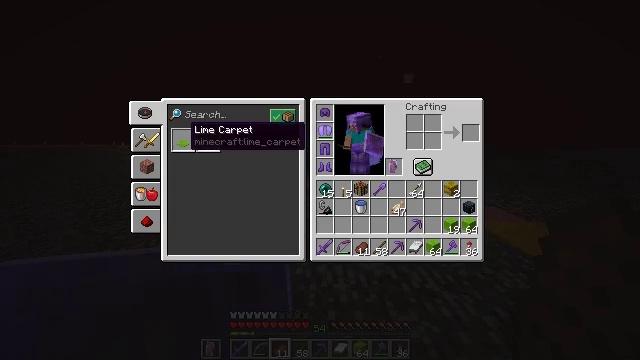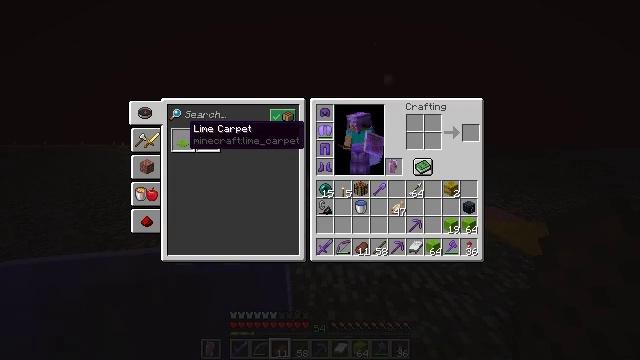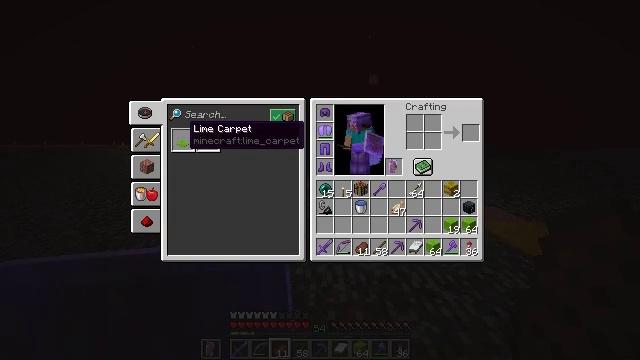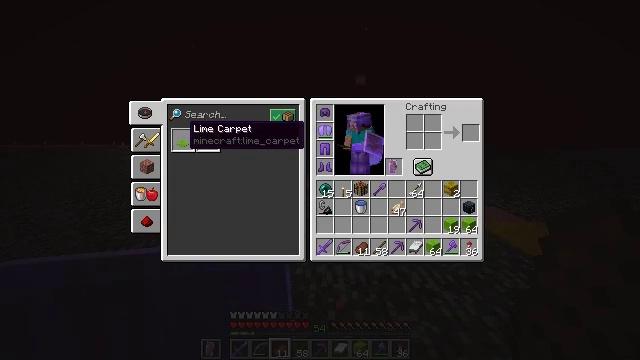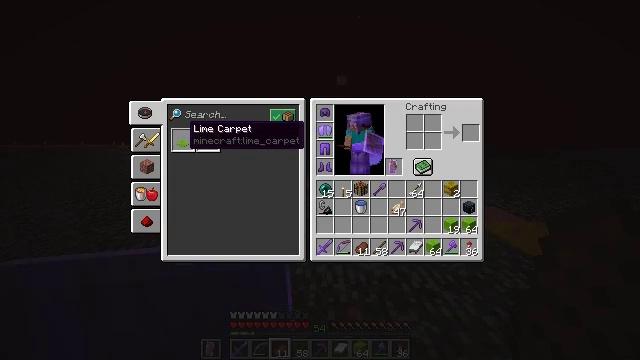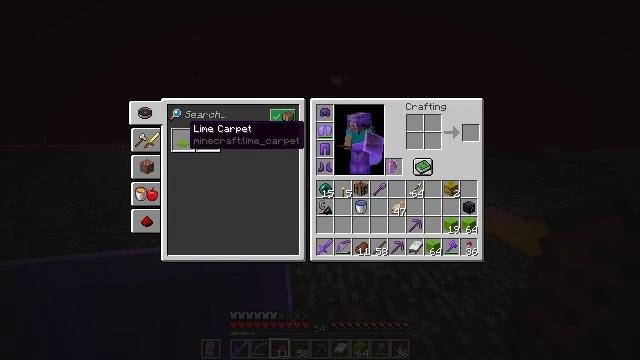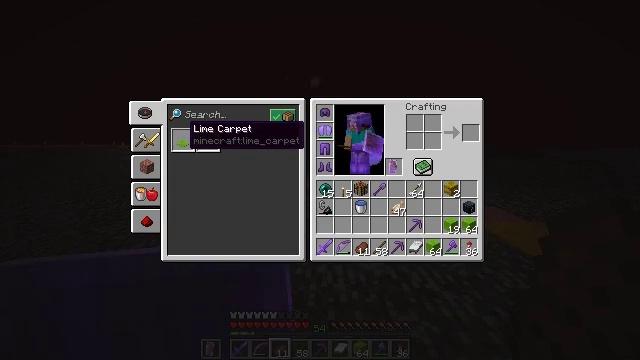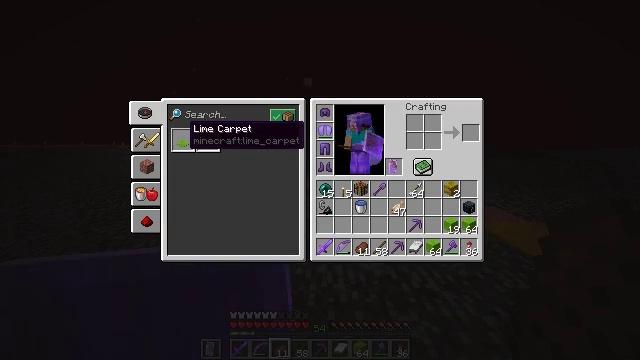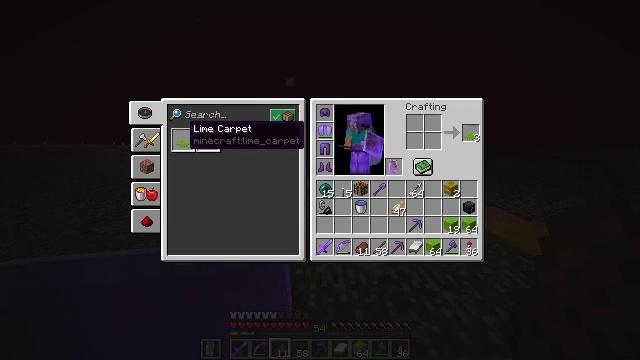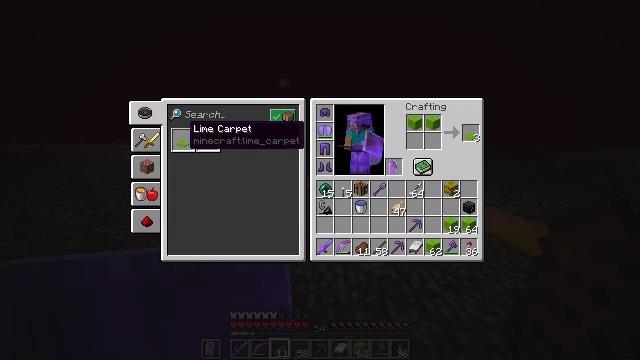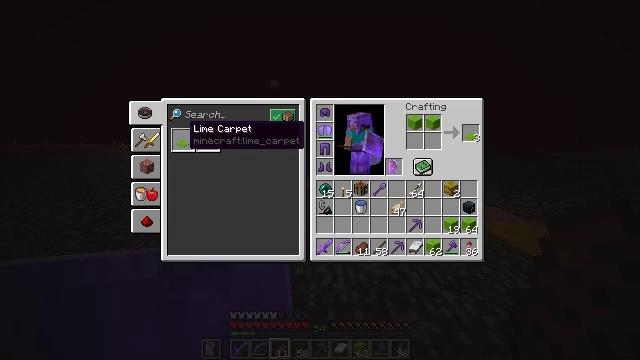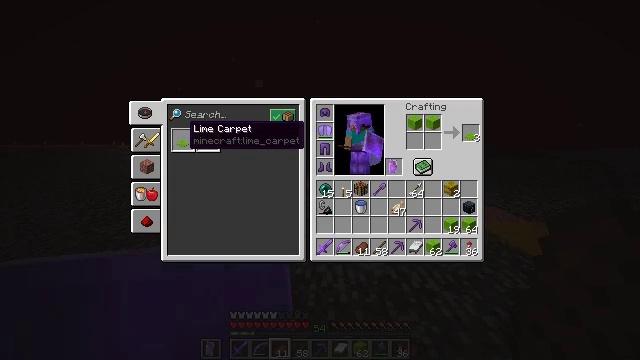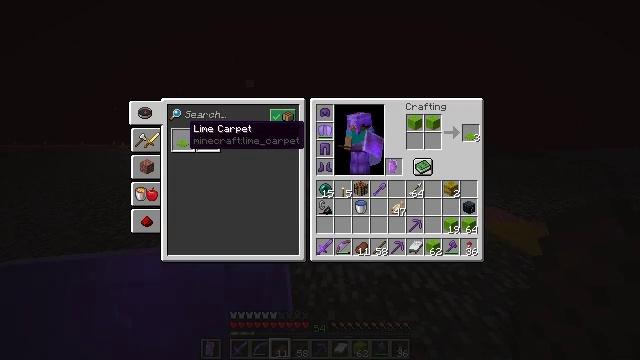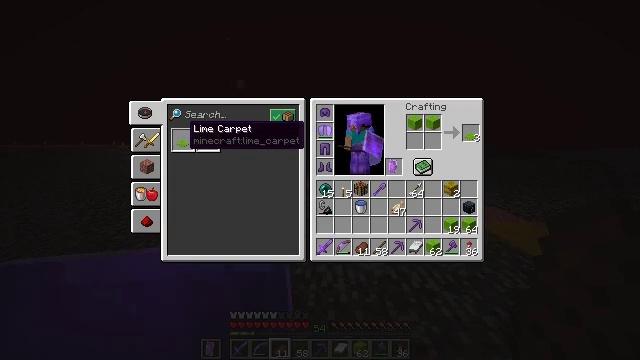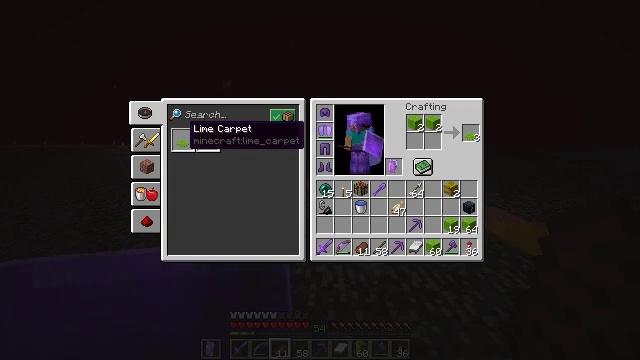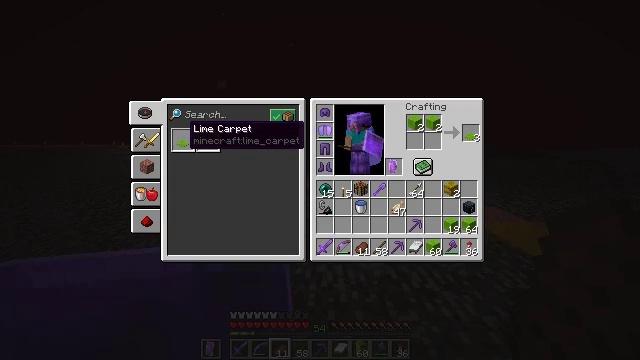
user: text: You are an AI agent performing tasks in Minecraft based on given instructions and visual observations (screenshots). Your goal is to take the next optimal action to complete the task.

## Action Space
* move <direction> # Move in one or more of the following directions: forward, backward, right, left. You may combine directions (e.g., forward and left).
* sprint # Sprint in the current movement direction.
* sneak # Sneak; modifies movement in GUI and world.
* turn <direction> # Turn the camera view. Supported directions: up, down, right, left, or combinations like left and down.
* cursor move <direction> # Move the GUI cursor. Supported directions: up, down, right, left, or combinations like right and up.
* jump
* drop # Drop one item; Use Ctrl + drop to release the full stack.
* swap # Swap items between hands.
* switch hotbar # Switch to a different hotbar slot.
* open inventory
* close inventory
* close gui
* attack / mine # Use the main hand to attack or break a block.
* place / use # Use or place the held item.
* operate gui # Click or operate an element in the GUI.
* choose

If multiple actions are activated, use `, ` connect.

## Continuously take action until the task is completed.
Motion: motion action
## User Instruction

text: Craft a lime carpet.
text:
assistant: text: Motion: no_op
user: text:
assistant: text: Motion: no_op
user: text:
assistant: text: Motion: attack / mine
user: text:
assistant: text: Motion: attack / mine
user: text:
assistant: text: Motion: attack / mine
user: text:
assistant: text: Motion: no_op
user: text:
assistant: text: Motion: no_op
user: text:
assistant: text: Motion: attack / mine
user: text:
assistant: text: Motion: attack / mine
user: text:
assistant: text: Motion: attack / mine
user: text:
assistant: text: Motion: attack / mine
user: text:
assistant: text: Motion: attack / mine
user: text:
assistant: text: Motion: attack / mine
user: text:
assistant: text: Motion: no_op
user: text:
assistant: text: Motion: attack / mine
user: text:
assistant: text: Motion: attack / mine
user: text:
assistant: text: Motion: no_op
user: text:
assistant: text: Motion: attack / mine
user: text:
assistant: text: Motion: attack / mine
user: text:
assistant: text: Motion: attack / mine
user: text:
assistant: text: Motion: no_op
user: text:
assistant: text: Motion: attack / mine
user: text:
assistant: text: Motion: attack / mine
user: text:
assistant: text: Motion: no_op
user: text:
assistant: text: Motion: attack / mine
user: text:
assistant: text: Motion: attack / mine
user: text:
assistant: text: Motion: attack / mine
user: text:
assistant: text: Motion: no_op
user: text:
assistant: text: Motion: attack / mine
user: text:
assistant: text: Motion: attack / mine